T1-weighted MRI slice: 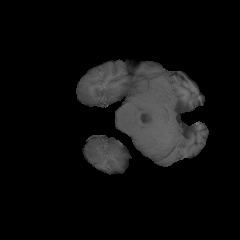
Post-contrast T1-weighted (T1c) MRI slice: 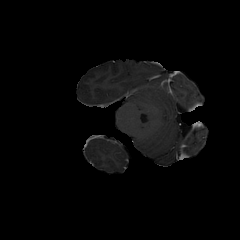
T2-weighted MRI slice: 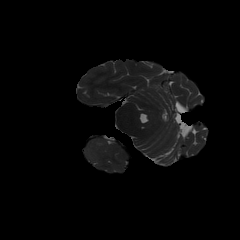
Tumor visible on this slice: yes